Aerial crown-view tile of a tropical tree (Barro Colorado Island, Panama), acquired 20240813:
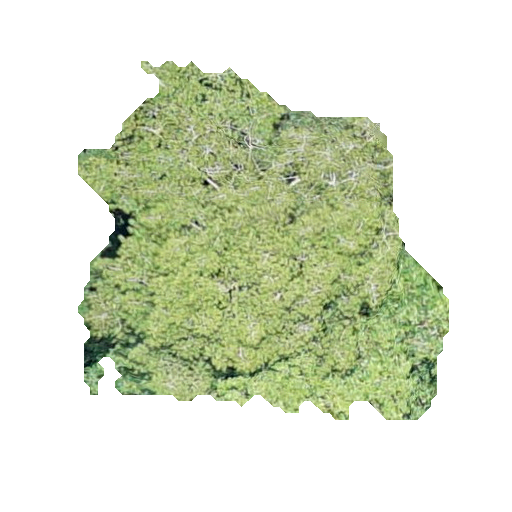
Species: Virola surinamensis
GBIF accepted scientific name: Virola surinamensis
Crown area: 145.318 m²